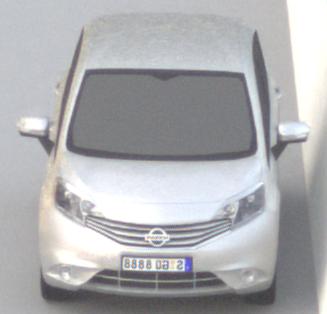
Make: Nissan
Model: Note 1.2
Detailed model: Note (E12) (10/13 - 12/16)
Model produced from: 2013/10
Model produced until: 2015/09
Doors: 5
Color: white
Road condition: dry road
Daytime: sunrise or sunset
Contrast: low contrast